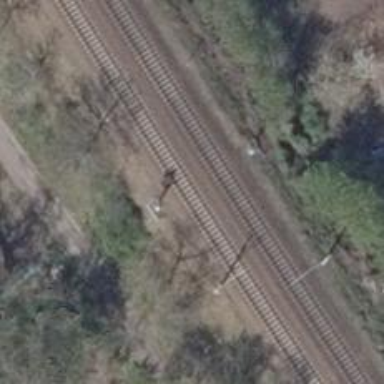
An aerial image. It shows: Railway signal.